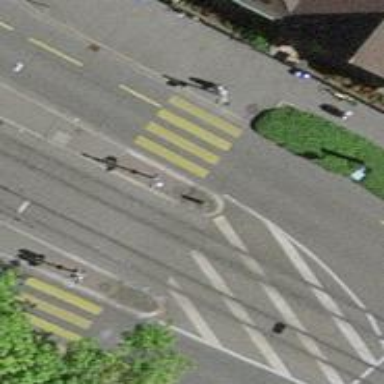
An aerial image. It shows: Uncontrolled railway crossing.